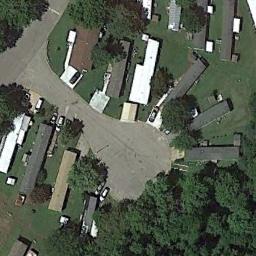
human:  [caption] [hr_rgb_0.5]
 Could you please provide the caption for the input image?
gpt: A wood is next to the mobile home park .

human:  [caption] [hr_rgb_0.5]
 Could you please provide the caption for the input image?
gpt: There are some buildings and green trees in the mobile home park .

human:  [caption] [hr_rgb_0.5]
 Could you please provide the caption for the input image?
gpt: The mobile home park has some neatly arranged mobile homes and trees on the grass .

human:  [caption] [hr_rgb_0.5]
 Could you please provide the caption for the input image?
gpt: Many trees are in the mobile home park .

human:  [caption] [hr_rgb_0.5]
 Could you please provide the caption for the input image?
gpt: The mobile home park is on the grass next to some trees and road .